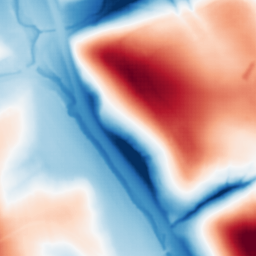
Category: multiscale
Decomposition family: dog
Decomposition parameters: sigma_low: 1
sigma_high: 50
Upsampling method: sinc_hamming
Upsampling parameters: scale: 4
kernel_size: 8
Upsampling scale: 4